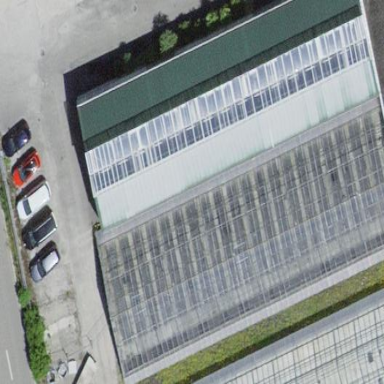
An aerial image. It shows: Greenhouse.